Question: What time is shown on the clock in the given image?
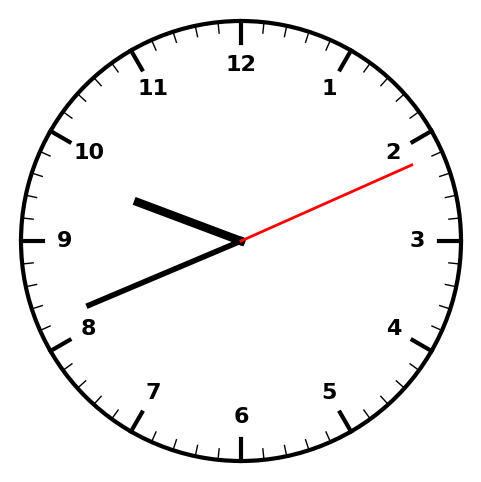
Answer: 09:41:11